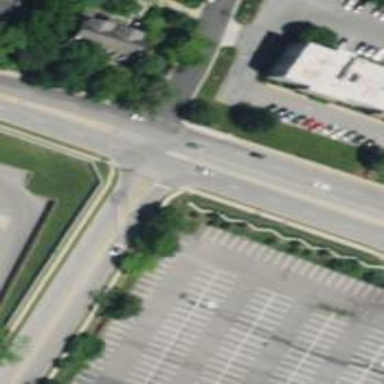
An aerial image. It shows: Secondary link road with asphalt surface.